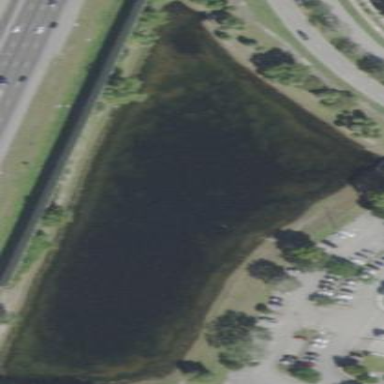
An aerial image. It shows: Peaceful pond surrounded by nature.